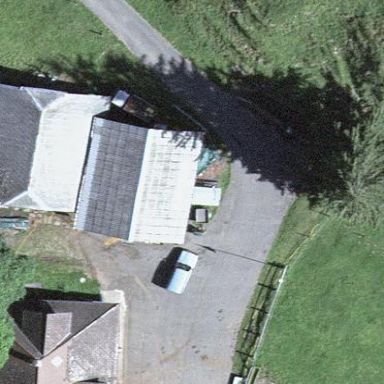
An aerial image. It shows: Barn.